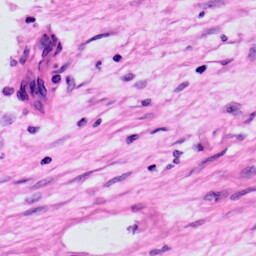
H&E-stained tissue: Skin